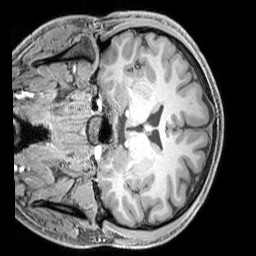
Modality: T1w
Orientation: coronal
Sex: male
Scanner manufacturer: siemens
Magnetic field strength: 3 T
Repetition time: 2.3 s
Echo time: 0.00226 s